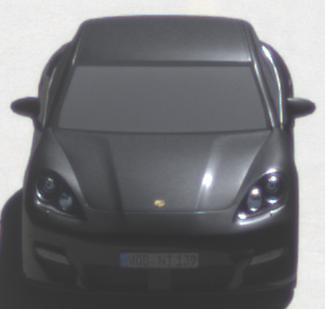
Make: Porsche
Model: Panamera
Detailed model: Panamera (970)
Model produced from: 2010/05
Model produced until: 2013/04
Doors: 5
Color: black
Road condition: dry road
Daytime: midday
Contrast: high contrast